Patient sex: M
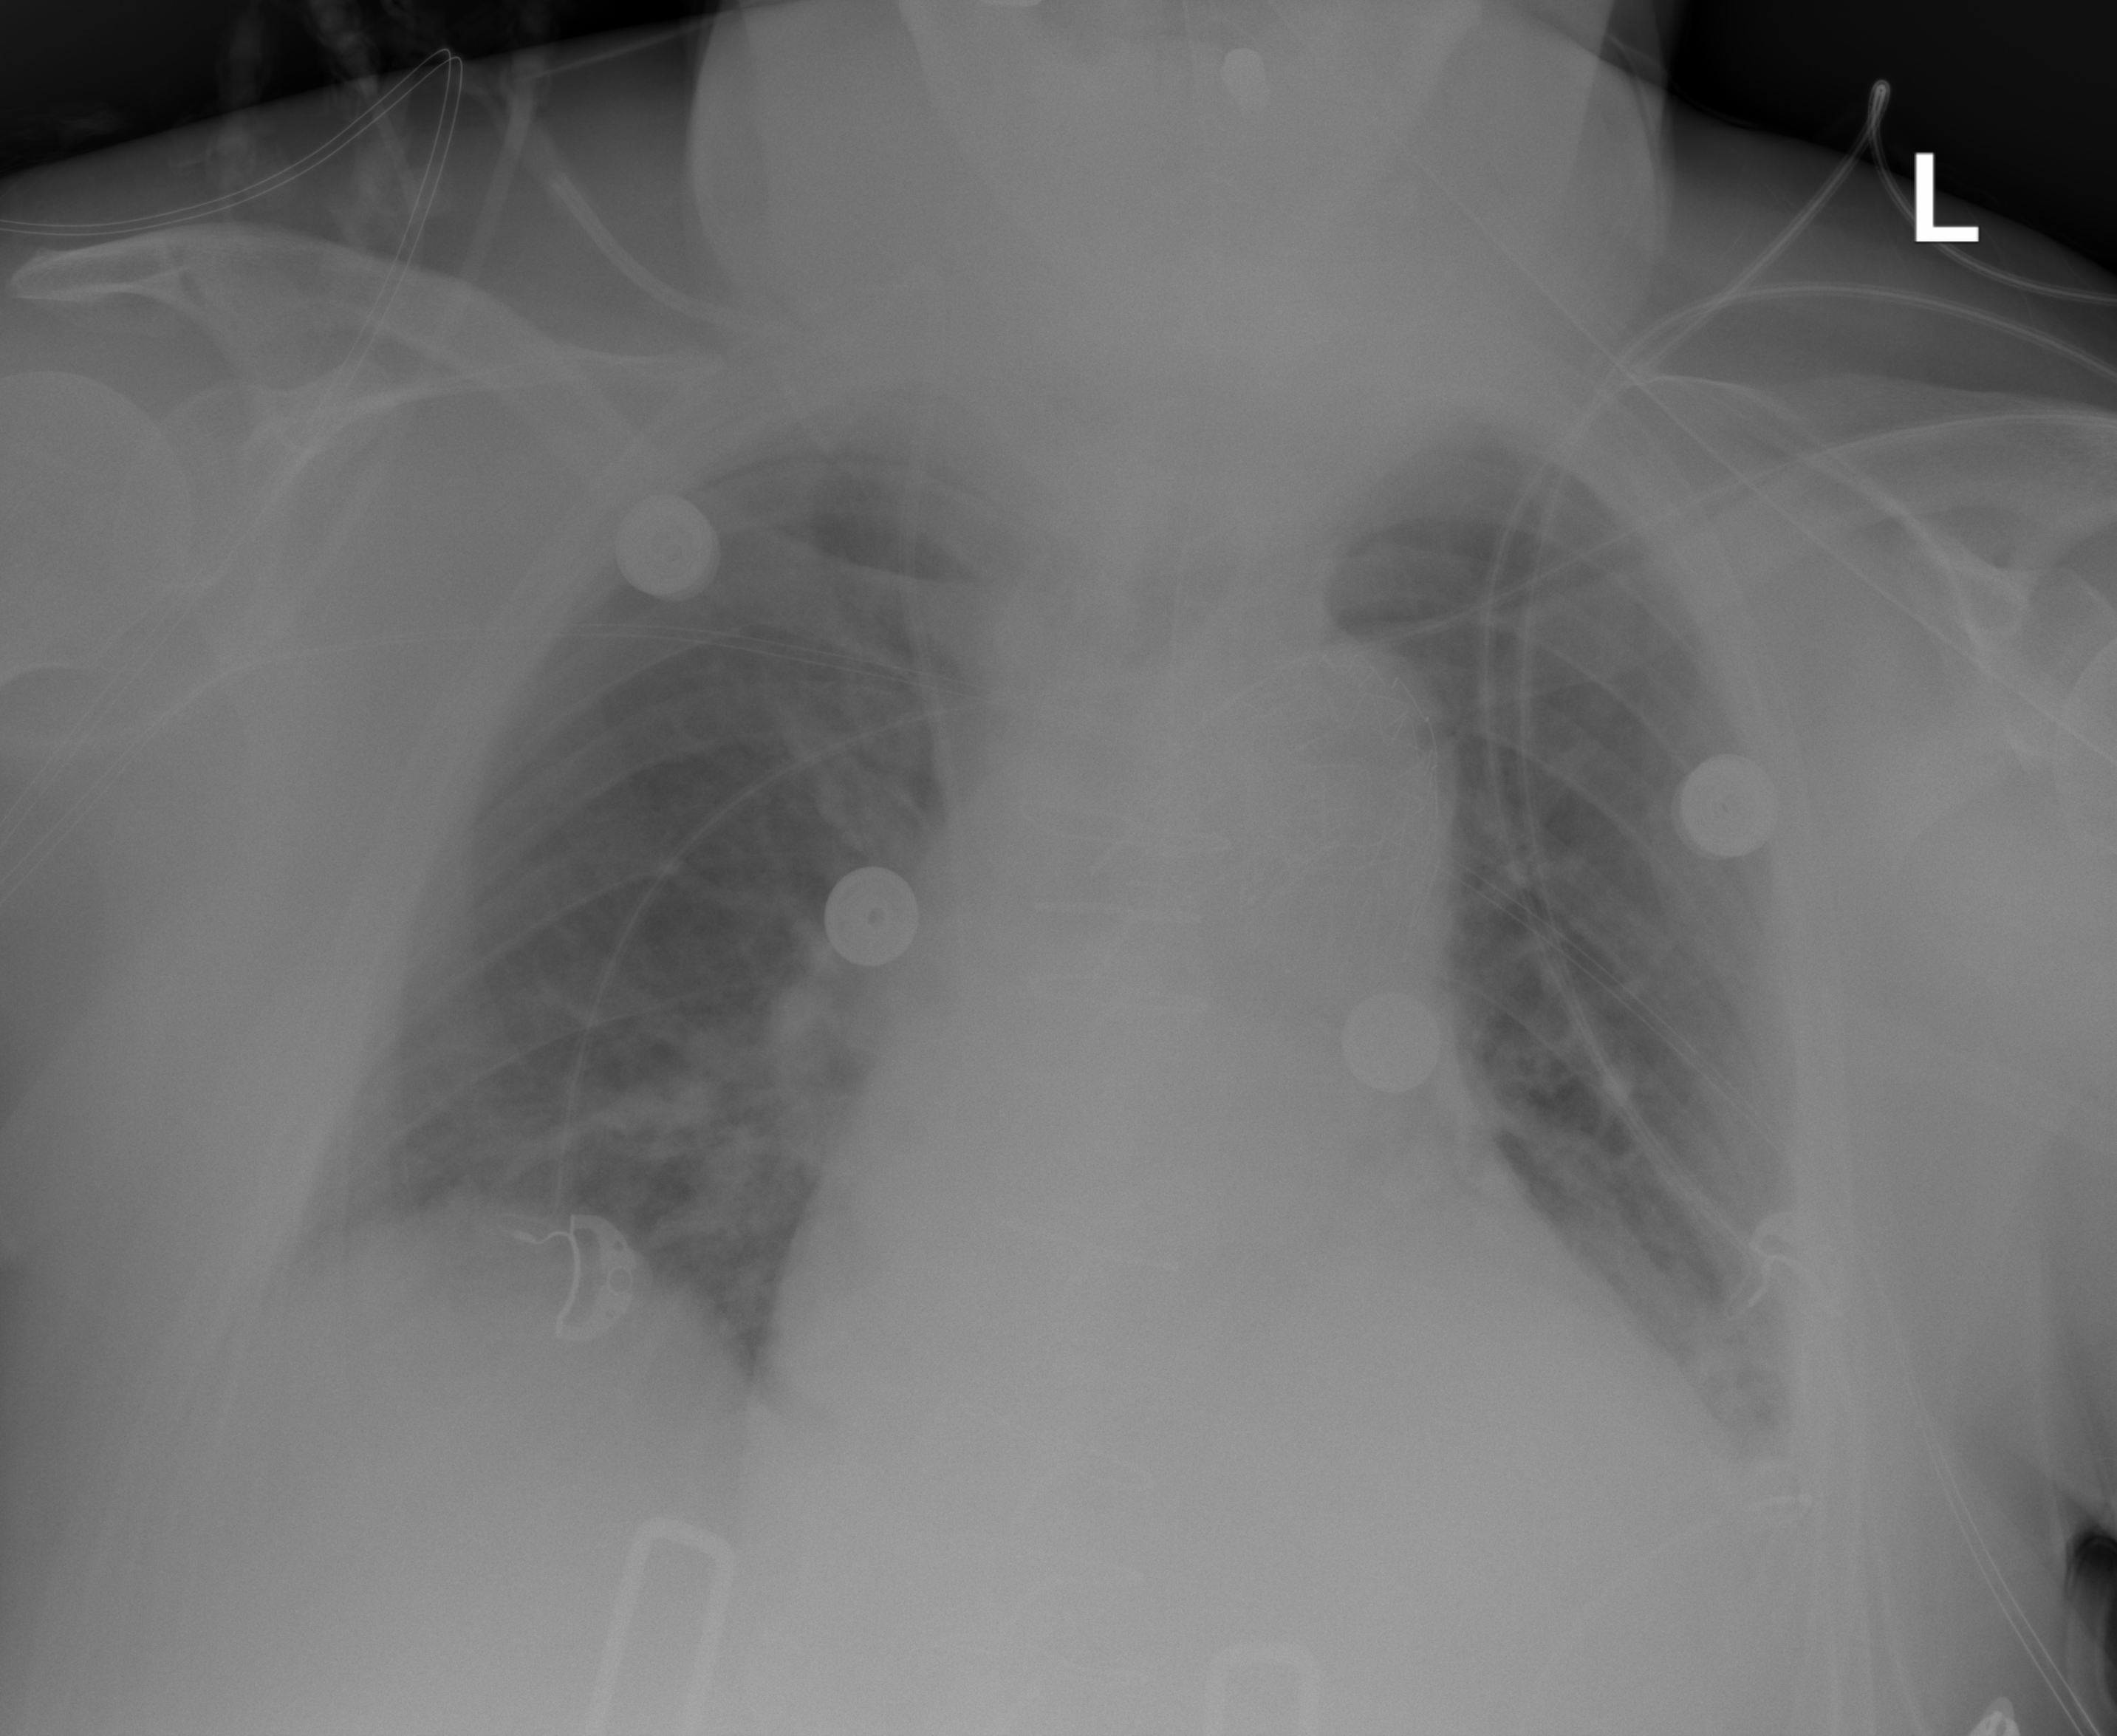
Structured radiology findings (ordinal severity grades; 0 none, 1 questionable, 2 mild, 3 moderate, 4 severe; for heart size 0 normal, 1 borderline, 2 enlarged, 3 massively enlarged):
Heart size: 2
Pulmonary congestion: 2
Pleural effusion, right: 1
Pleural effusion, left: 2
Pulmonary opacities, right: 0
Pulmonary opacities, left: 0
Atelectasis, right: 0
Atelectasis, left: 2